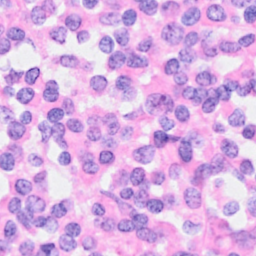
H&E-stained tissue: Breast